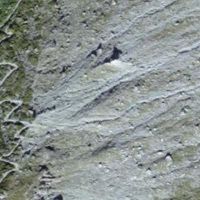
EUNIS habitat code: 48
Species observed at this site:
Bartsia alpina